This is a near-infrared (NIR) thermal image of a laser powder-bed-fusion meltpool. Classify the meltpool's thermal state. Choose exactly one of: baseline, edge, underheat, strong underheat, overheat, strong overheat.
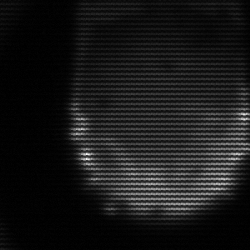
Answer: edge